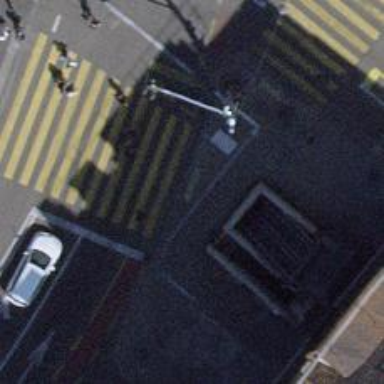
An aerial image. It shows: Kerb barrier.